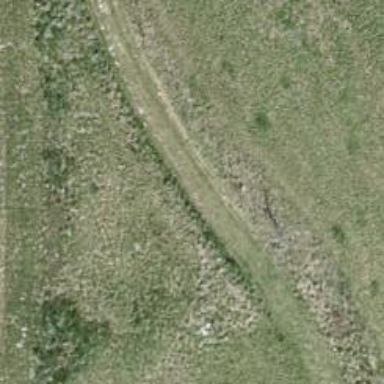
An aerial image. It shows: Track with grade5 tracktype.